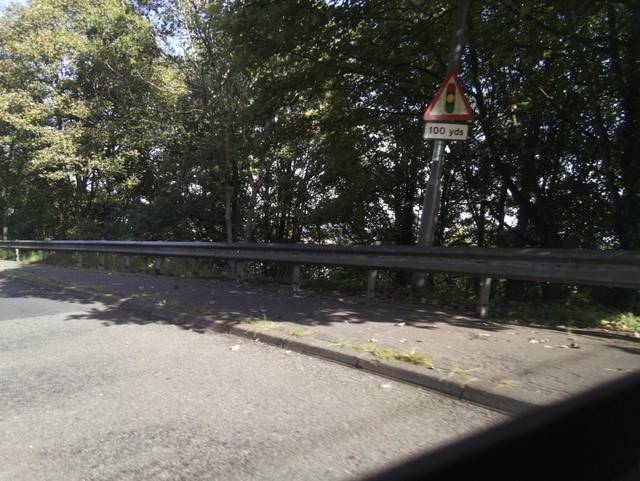
Region: United Kingdom
Coordinates: 56.106, -3.933